Field crop: maize
Growth stage: 2
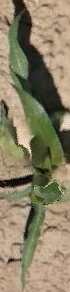
Species: maize